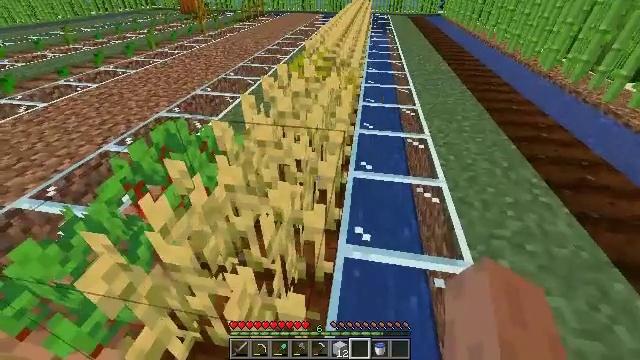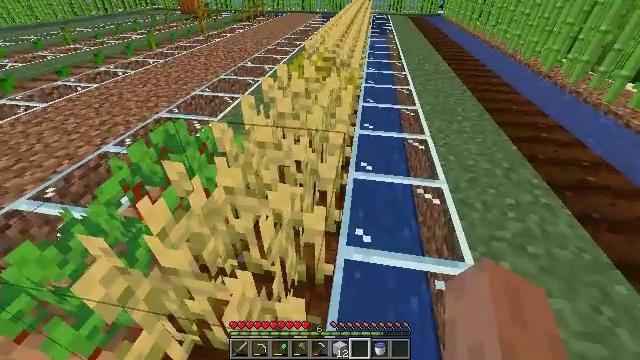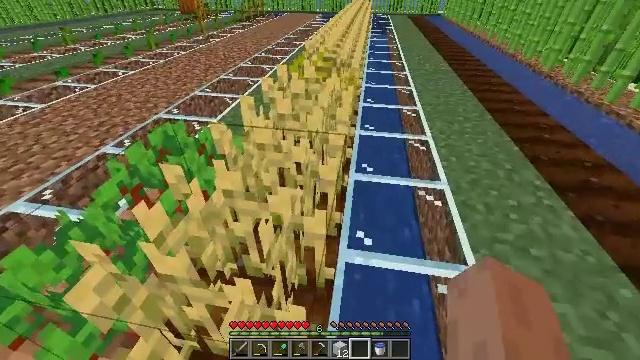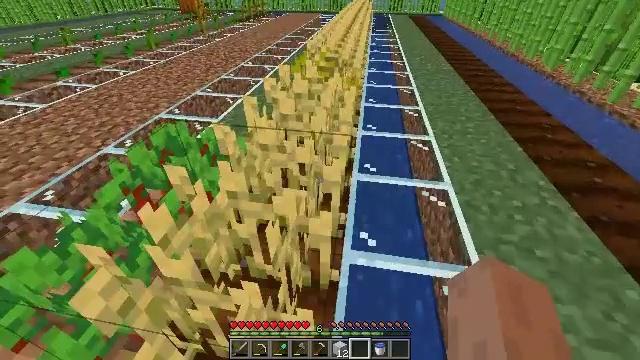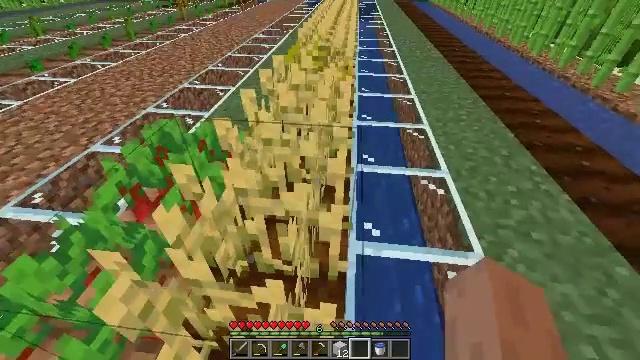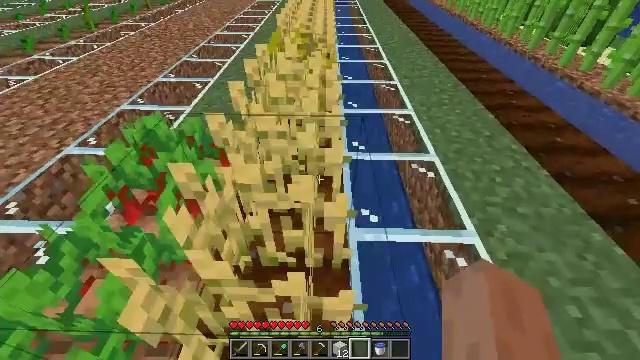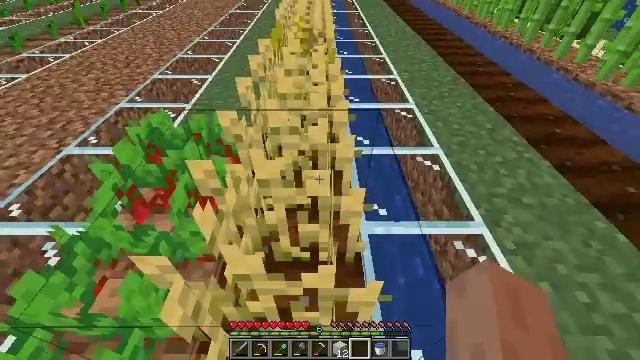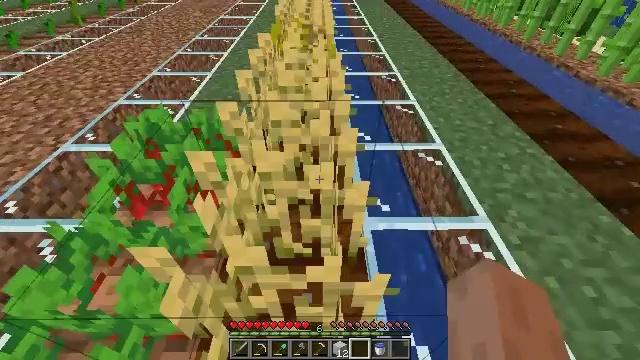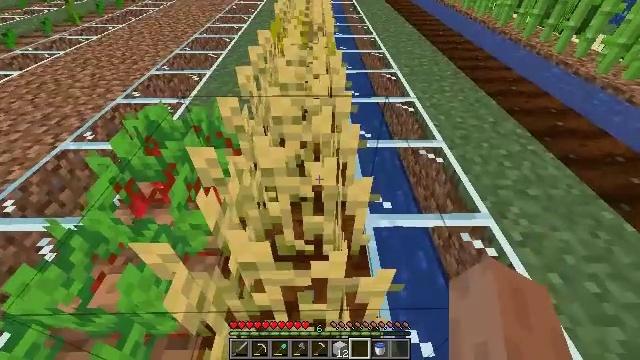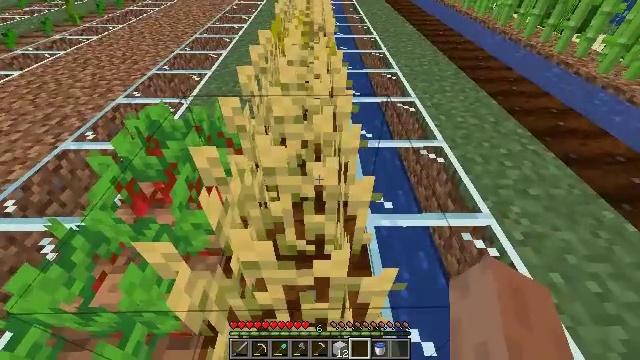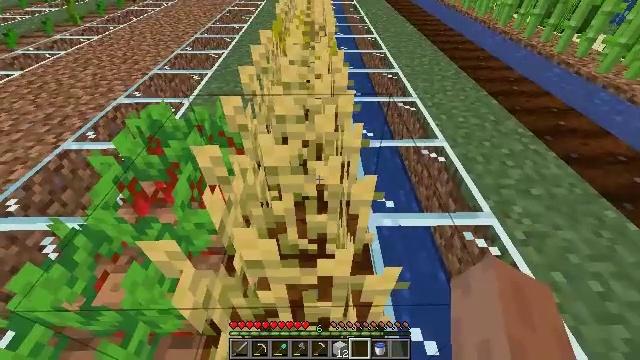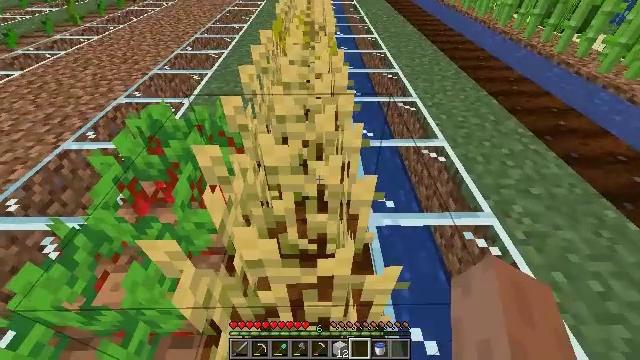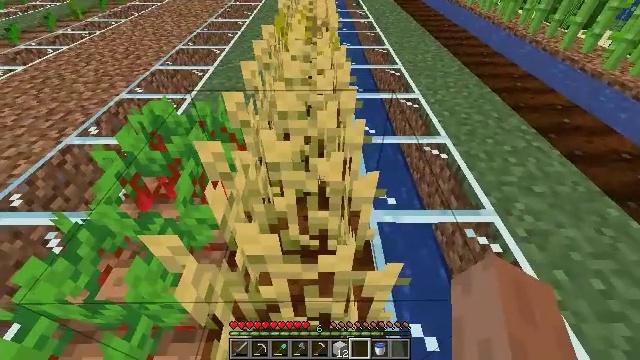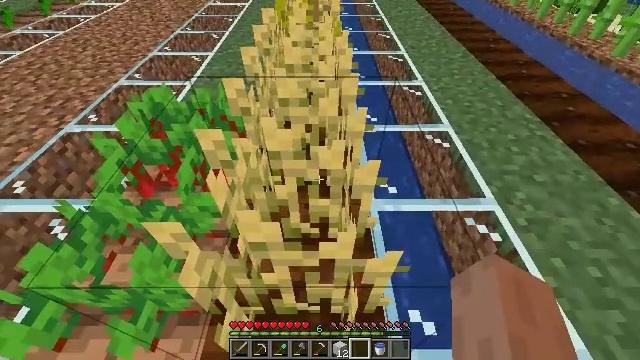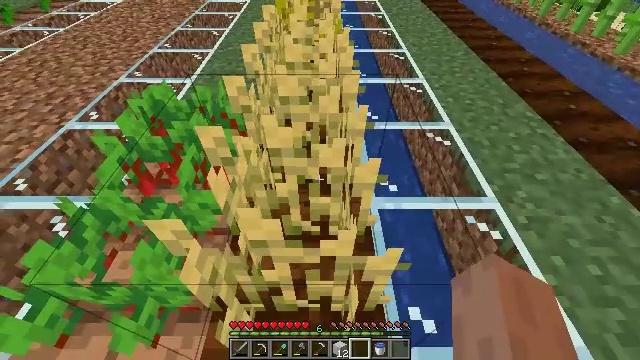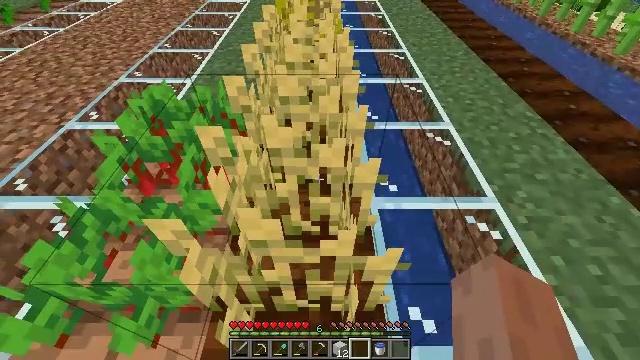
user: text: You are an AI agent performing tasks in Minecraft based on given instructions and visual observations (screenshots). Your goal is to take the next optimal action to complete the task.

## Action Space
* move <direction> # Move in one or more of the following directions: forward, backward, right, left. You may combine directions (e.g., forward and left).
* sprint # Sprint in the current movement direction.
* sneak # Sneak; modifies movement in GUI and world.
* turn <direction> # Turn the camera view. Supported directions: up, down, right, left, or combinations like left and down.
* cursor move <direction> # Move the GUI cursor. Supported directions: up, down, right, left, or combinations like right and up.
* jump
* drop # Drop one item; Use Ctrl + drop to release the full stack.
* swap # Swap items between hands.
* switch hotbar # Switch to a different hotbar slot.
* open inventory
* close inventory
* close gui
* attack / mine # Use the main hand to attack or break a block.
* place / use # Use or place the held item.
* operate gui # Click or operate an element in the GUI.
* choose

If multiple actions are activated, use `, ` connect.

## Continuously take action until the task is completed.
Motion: motion action
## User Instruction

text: drop white concrete
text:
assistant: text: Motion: no_op
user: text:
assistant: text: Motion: no_op
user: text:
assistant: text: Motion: move left
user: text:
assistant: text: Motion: move left, turn right and down
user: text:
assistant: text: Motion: turn right and down
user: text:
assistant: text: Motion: turn right
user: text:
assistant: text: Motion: no_op
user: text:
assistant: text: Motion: no_op
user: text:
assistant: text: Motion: no_op
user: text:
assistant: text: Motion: no_op
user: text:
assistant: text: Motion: no_op
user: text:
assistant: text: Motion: no_op
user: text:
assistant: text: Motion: turn down
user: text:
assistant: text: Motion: no_op
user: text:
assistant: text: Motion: no_op
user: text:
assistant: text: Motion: no_op
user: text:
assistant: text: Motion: no_op
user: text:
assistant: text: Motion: turn up
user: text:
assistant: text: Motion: turn up
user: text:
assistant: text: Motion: turn up
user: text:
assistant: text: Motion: no_op
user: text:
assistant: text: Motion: no_op
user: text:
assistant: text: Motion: no_op
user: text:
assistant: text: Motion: turn up
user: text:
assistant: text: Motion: turn right and up
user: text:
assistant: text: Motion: move back, turn right and up
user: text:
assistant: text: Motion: move back, turn right
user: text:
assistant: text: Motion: move back, turn right
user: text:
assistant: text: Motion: move back
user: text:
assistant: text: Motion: move right